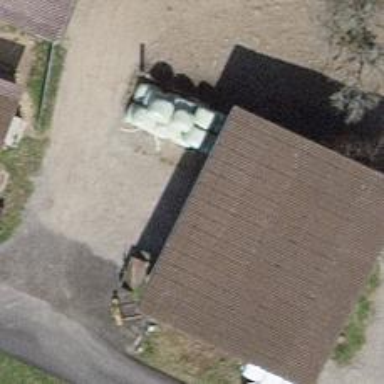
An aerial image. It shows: View of roof of building.